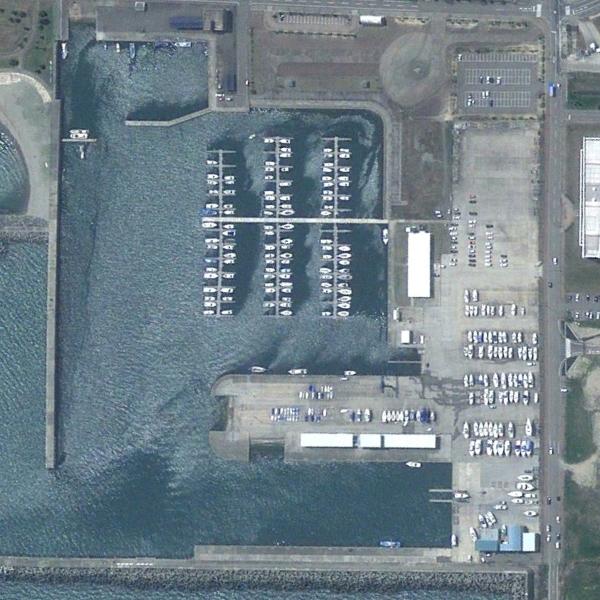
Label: Port